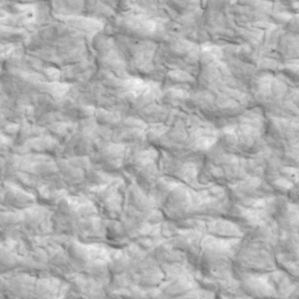
Label: non_frost